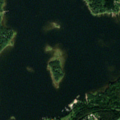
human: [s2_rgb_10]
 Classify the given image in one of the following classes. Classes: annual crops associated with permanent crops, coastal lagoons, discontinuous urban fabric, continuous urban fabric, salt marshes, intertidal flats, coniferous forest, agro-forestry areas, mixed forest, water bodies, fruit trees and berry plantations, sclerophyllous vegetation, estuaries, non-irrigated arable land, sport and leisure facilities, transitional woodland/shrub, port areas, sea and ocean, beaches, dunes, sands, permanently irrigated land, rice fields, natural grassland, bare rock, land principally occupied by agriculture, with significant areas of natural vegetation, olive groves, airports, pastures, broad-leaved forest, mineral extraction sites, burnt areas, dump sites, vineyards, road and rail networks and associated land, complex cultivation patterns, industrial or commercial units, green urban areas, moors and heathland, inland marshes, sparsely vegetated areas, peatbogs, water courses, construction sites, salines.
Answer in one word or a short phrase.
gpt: port areas, coniferous forest, mixed forest, sea and ocean